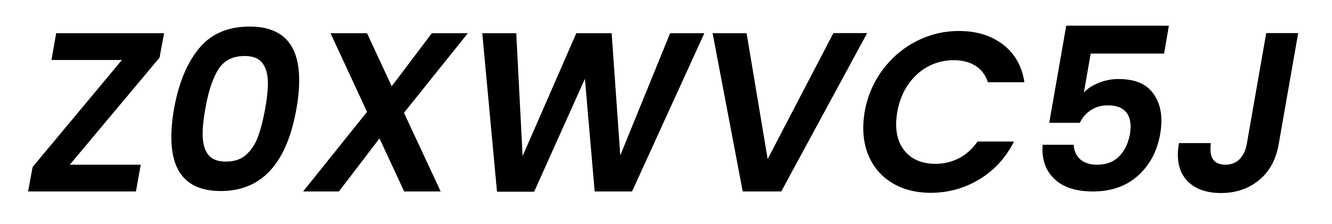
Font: Poppins-SemiBoldItalic